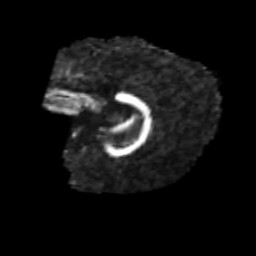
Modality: FA
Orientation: sagittal
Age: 6
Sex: male
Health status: healthy